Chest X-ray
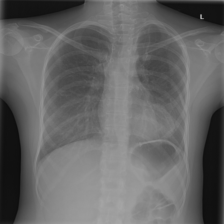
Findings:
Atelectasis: negative
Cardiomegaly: negative
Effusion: negative
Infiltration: positive
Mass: negative
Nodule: positive
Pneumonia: negative
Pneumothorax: negative
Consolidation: negative
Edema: negative
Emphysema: negative
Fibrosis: negative
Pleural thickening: negative
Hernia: negative